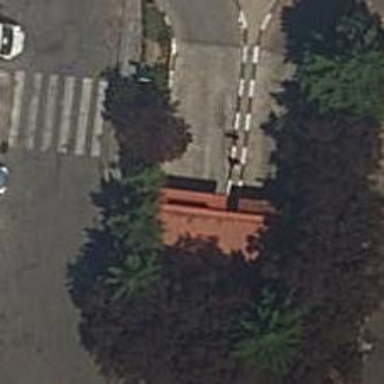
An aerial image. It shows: Parking entrance.